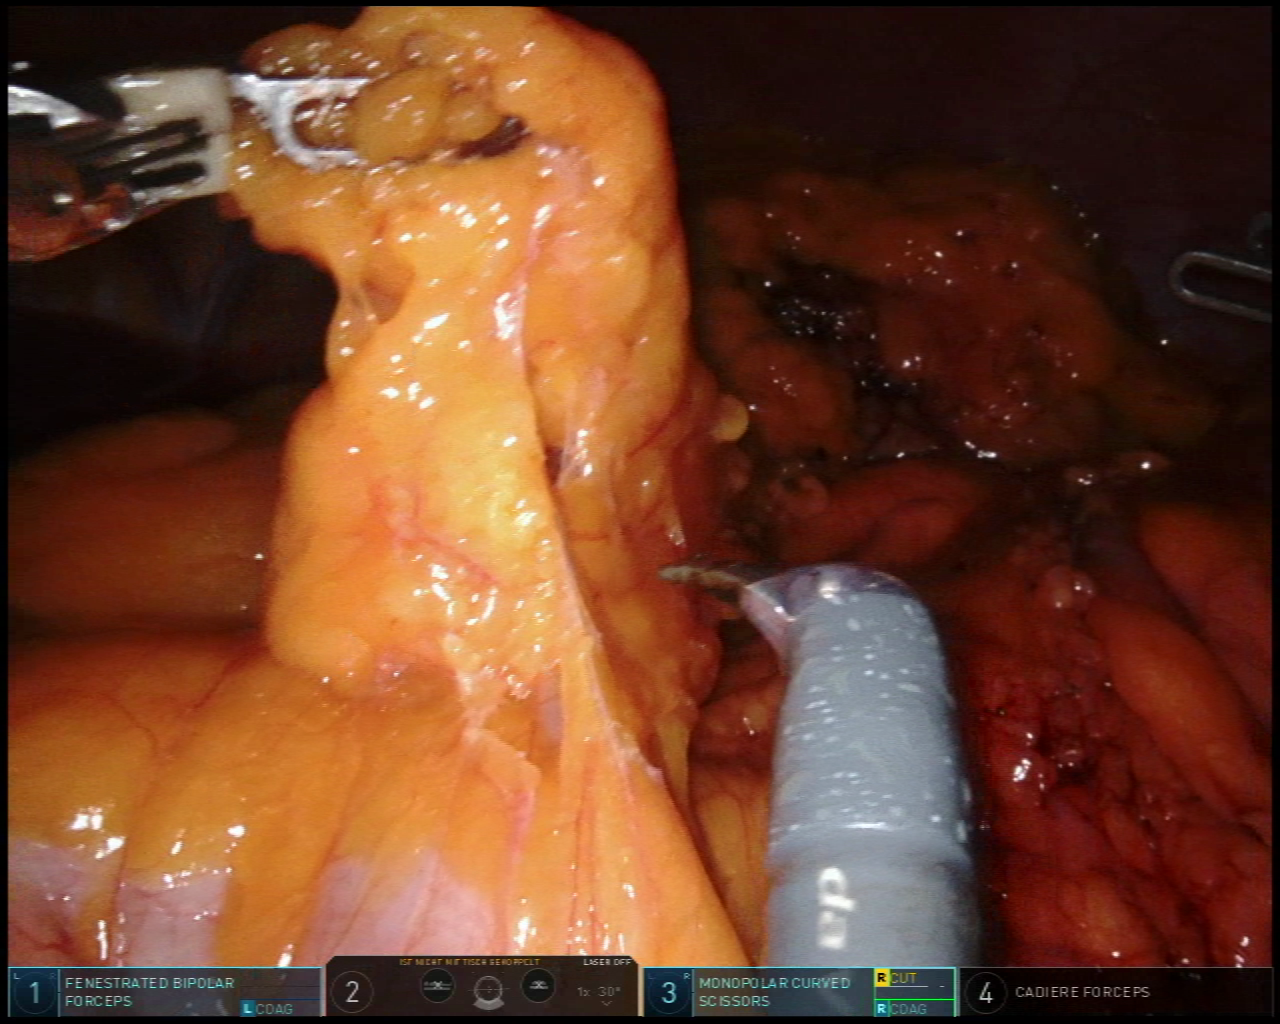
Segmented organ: colon
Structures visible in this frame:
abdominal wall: yes
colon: yes
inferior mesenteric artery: no
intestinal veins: no
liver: no
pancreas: no
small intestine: no
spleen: no
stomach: no
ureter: no
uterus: no
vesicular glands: no